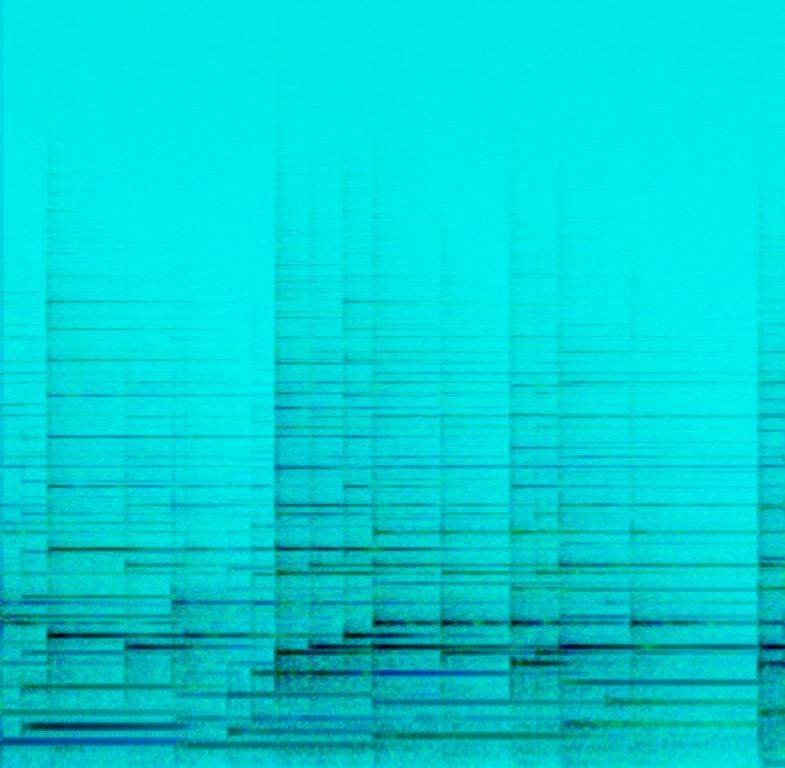
A piano is playing a ballad composition with a lot of reverb. This song may be playing as background music.